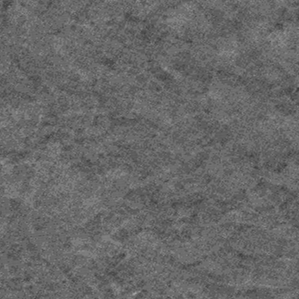
Label: frost